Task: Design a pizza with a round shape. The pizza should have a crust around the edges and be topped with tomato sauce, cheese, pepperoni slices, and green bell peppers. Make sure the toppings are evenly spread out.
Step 21:
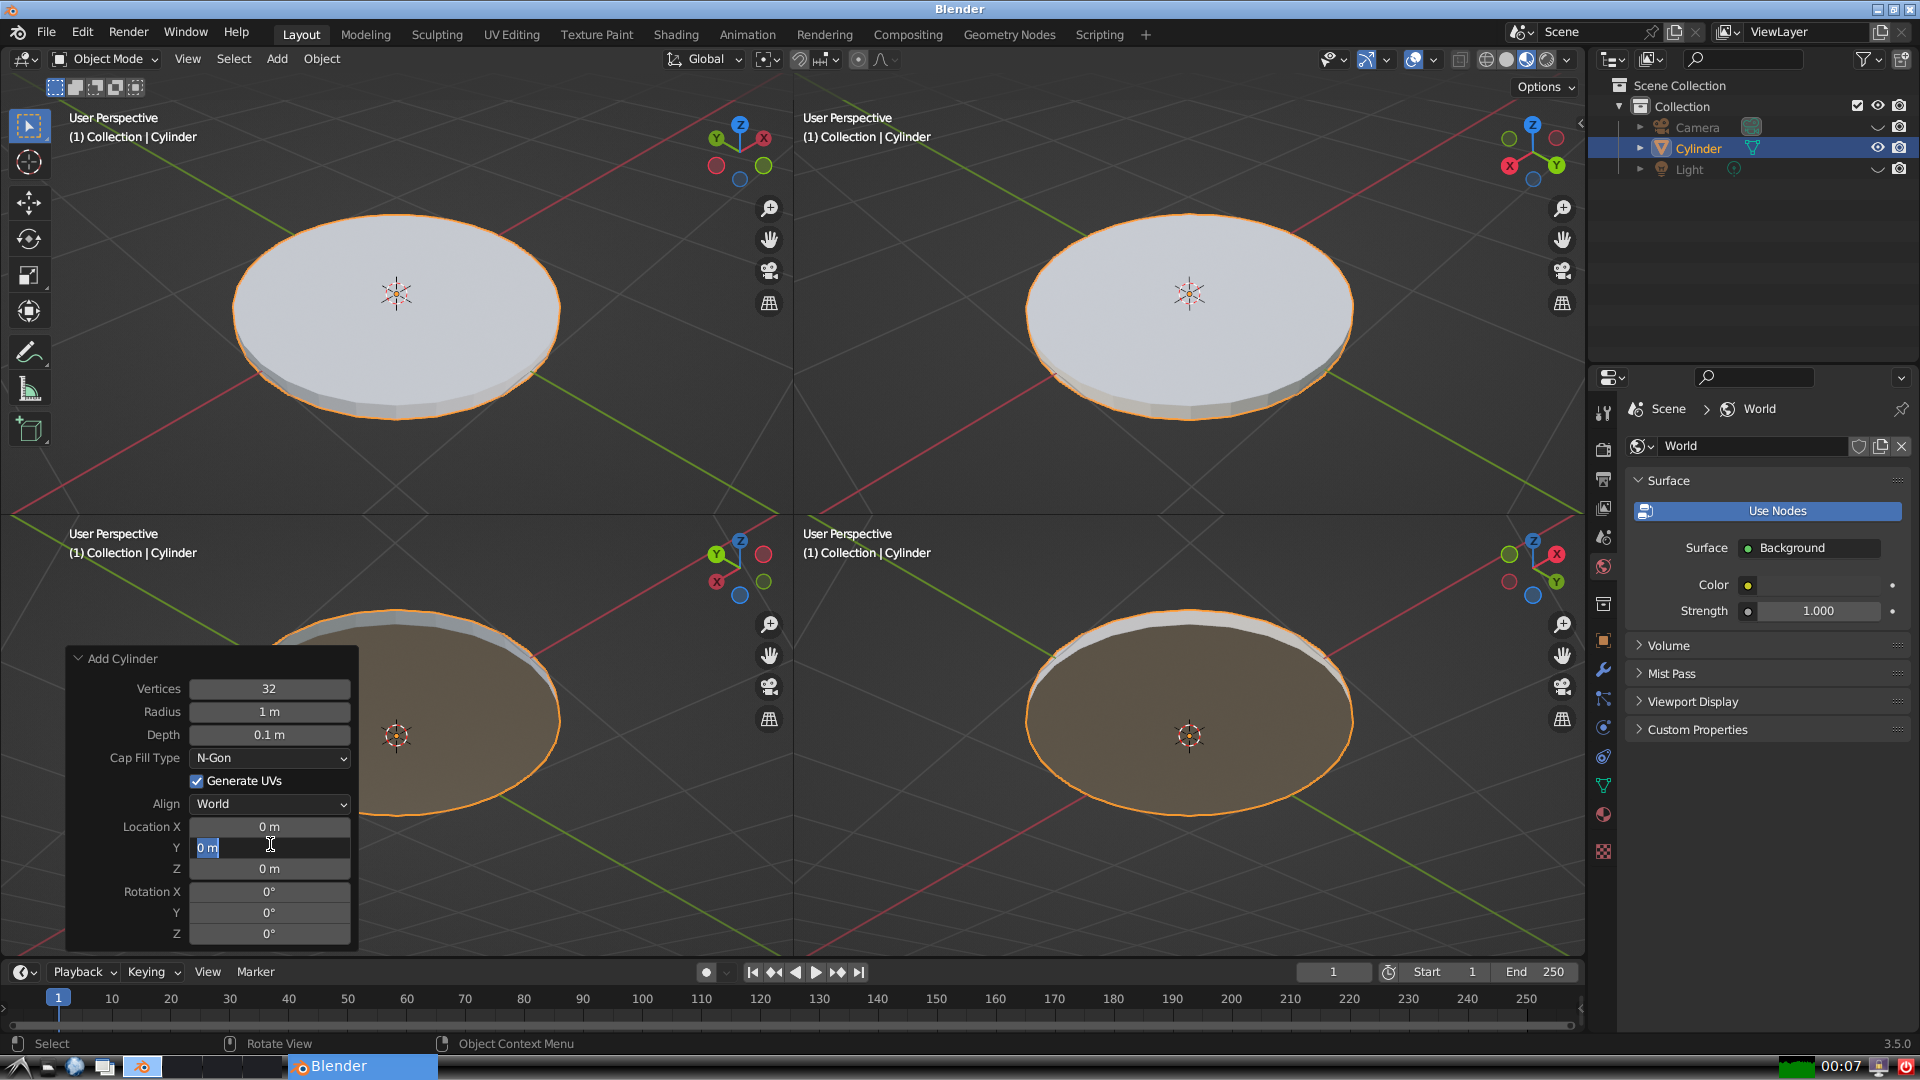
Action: input_text: 0.0